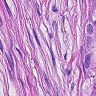
Metastatic tissue present: yes